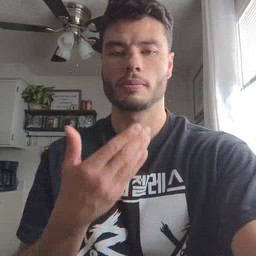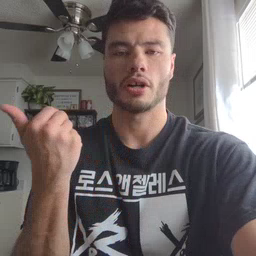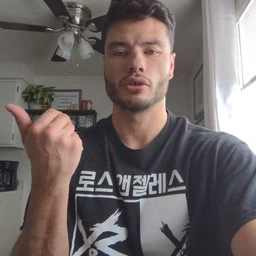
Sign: better